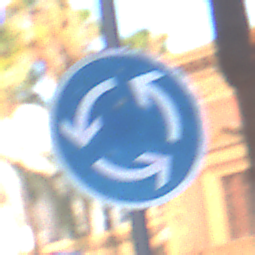
Verkehrszeichen: Kreisverkehr
Umgebung: Outdoor, Urban
Tageszeit: SunriseSunset
Wetter: PartlyCloudy
Licht: Natural
Jahreszeit: NotSpecified
Kontrast: LowContrast